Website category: sports
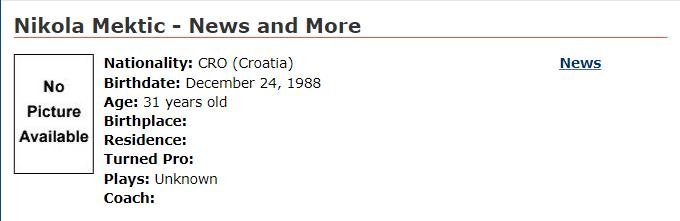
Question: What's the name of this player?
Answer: Nikola Mektic

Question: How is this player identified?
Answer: Nikola Mektic

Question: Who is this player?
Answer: Nikola Mektic

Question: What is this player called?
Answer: Nikola Mektic

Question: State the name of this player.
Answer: Nikola Mektic

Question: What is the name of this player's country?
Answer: CRO

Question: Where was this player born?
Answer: CRO

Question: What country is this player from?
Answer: CRO

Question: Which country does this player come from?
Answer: CRO

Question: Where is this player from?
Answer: CRO

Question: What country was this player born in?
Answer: CRO

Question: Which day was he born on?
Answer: December 24, 1988

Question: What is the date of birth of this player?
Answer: December 24, 1988

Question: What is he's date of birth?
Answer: December 24, 1988

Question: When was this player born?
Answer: December 24, 1988

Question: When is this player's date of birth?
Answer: December 24, 1988

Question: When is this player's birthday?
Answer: December 24, 1988

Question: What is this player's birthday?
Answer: December 24, 1988

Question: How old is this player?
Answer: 31 years old

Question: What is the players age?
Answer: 31 years old

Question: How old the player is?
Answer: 31 years old

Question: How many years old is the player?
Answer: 31 years old